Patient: sex M, age 63
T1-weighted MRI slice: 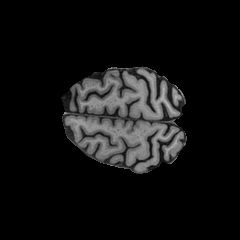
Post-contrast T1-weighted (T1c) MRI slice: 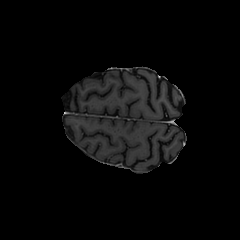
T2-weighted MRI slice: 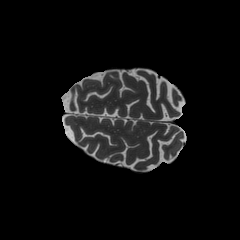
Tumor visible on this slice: no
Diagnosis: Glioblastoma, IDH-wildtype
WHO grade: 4